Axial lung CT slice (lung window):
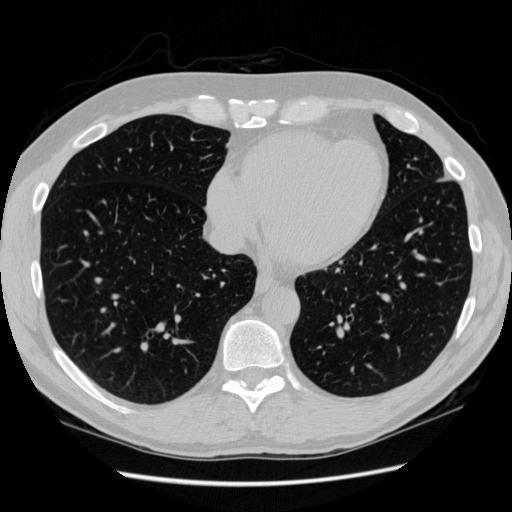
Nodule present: no